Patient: sex F, age 55
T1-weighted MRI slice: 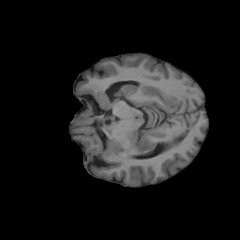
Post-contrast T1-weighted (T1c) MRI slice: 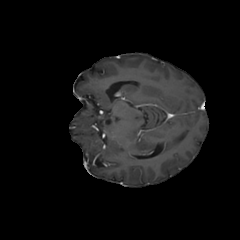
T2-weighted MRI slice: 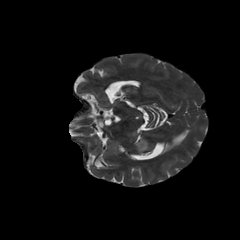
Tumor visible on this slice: yes
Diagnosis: Glioblastoma, IDH-wildtype
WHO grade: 4